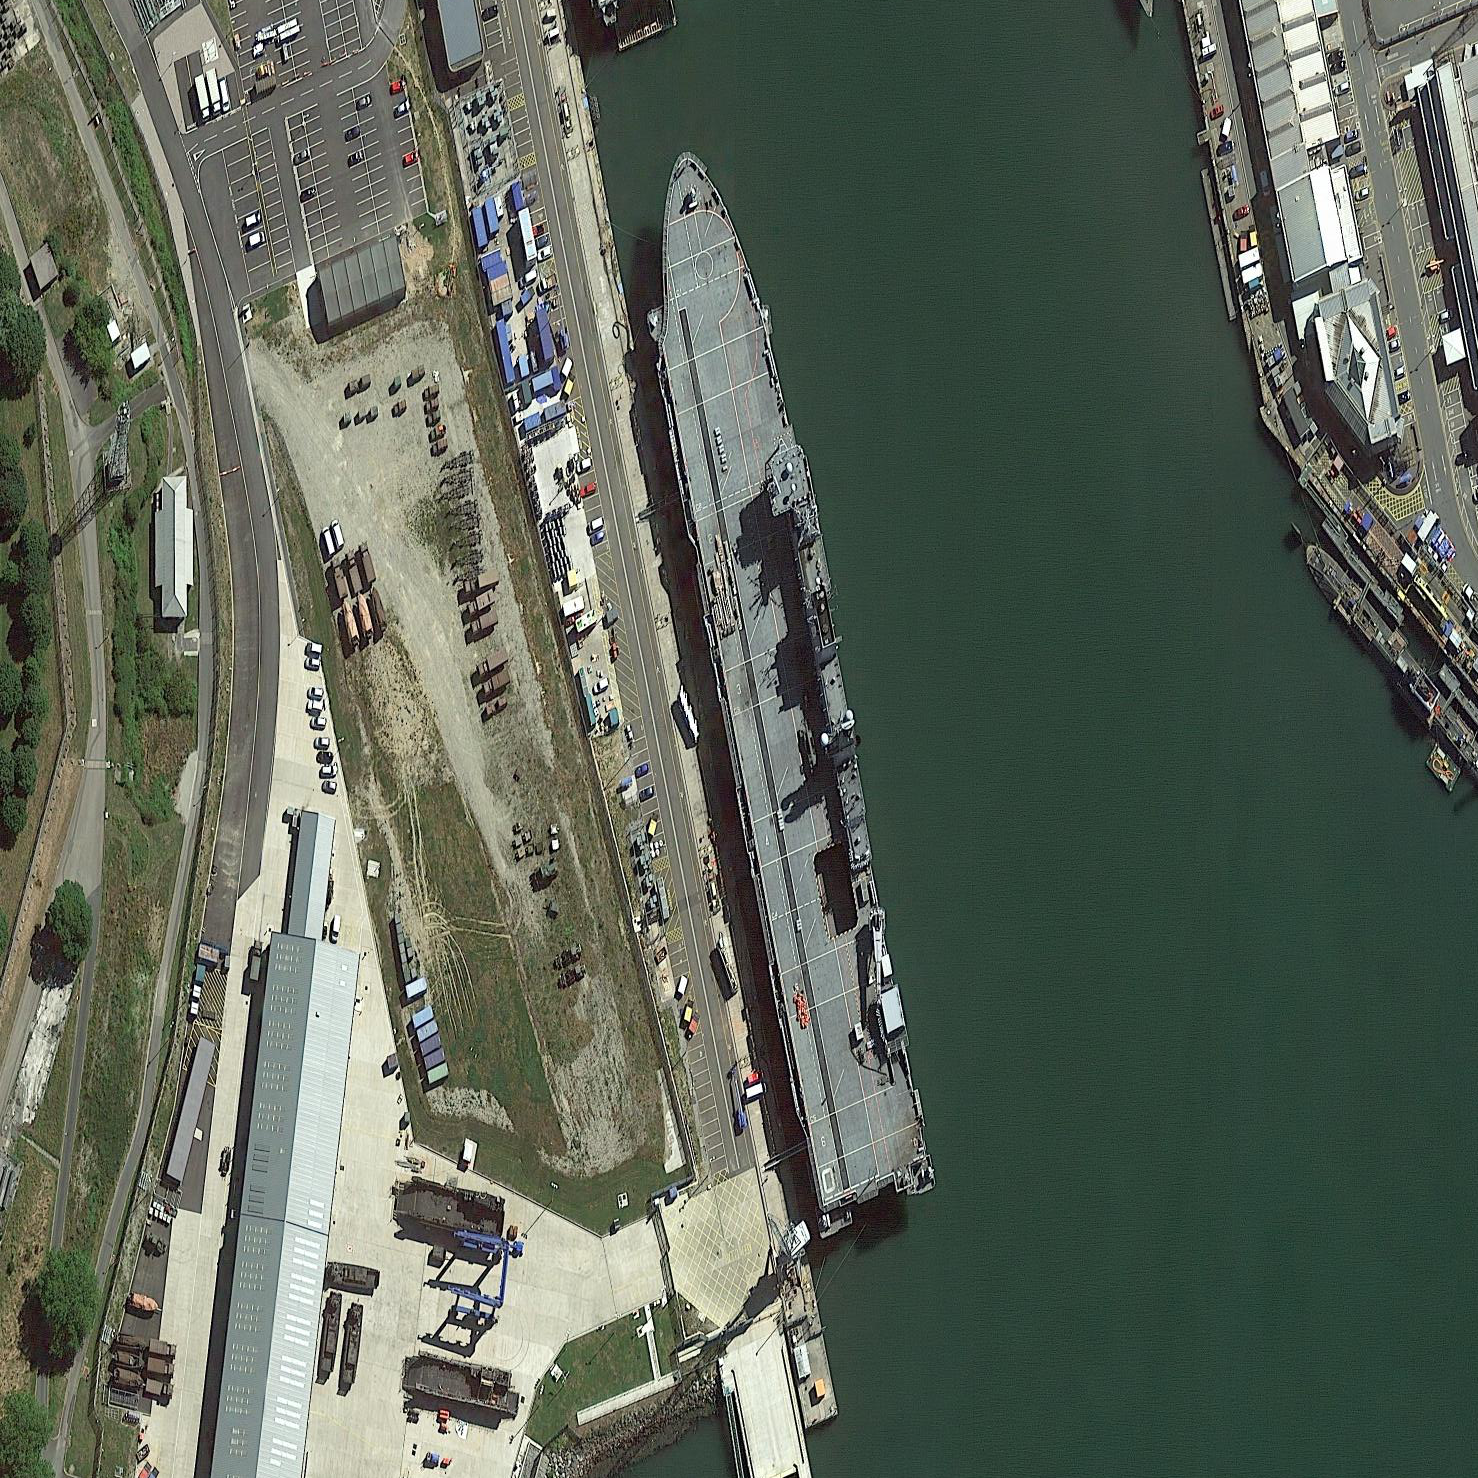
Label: assault